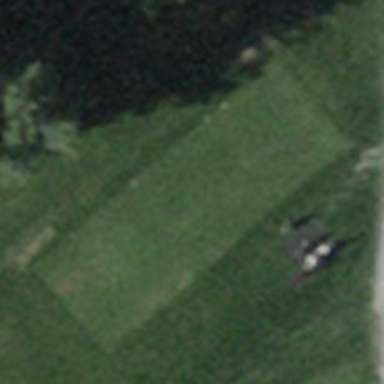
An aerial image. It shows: Golf tee.